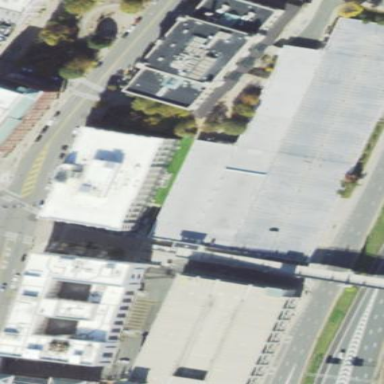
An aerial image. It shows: Government office building with flat roof.